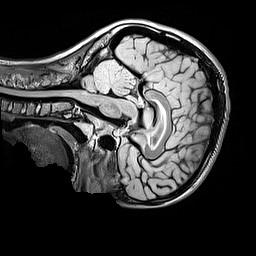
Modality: FLAIR
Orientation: sagittal
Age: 10
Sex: female
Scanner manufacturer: siemens
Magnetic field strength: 3 T
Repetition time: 5 s
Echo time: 0.388 s